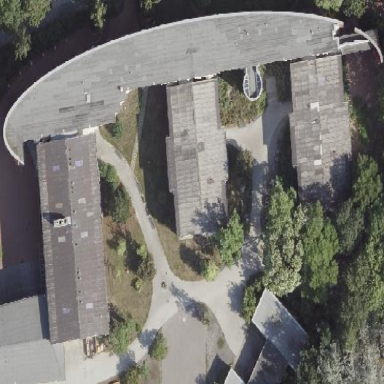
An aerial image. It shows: School building.